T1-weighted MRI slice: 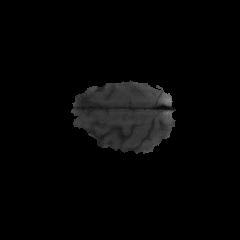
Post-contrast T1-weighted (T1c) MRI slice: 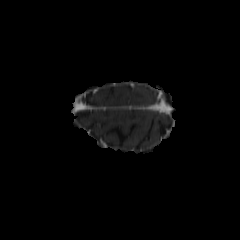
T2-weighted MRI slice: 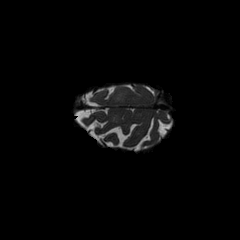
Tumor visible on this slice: no